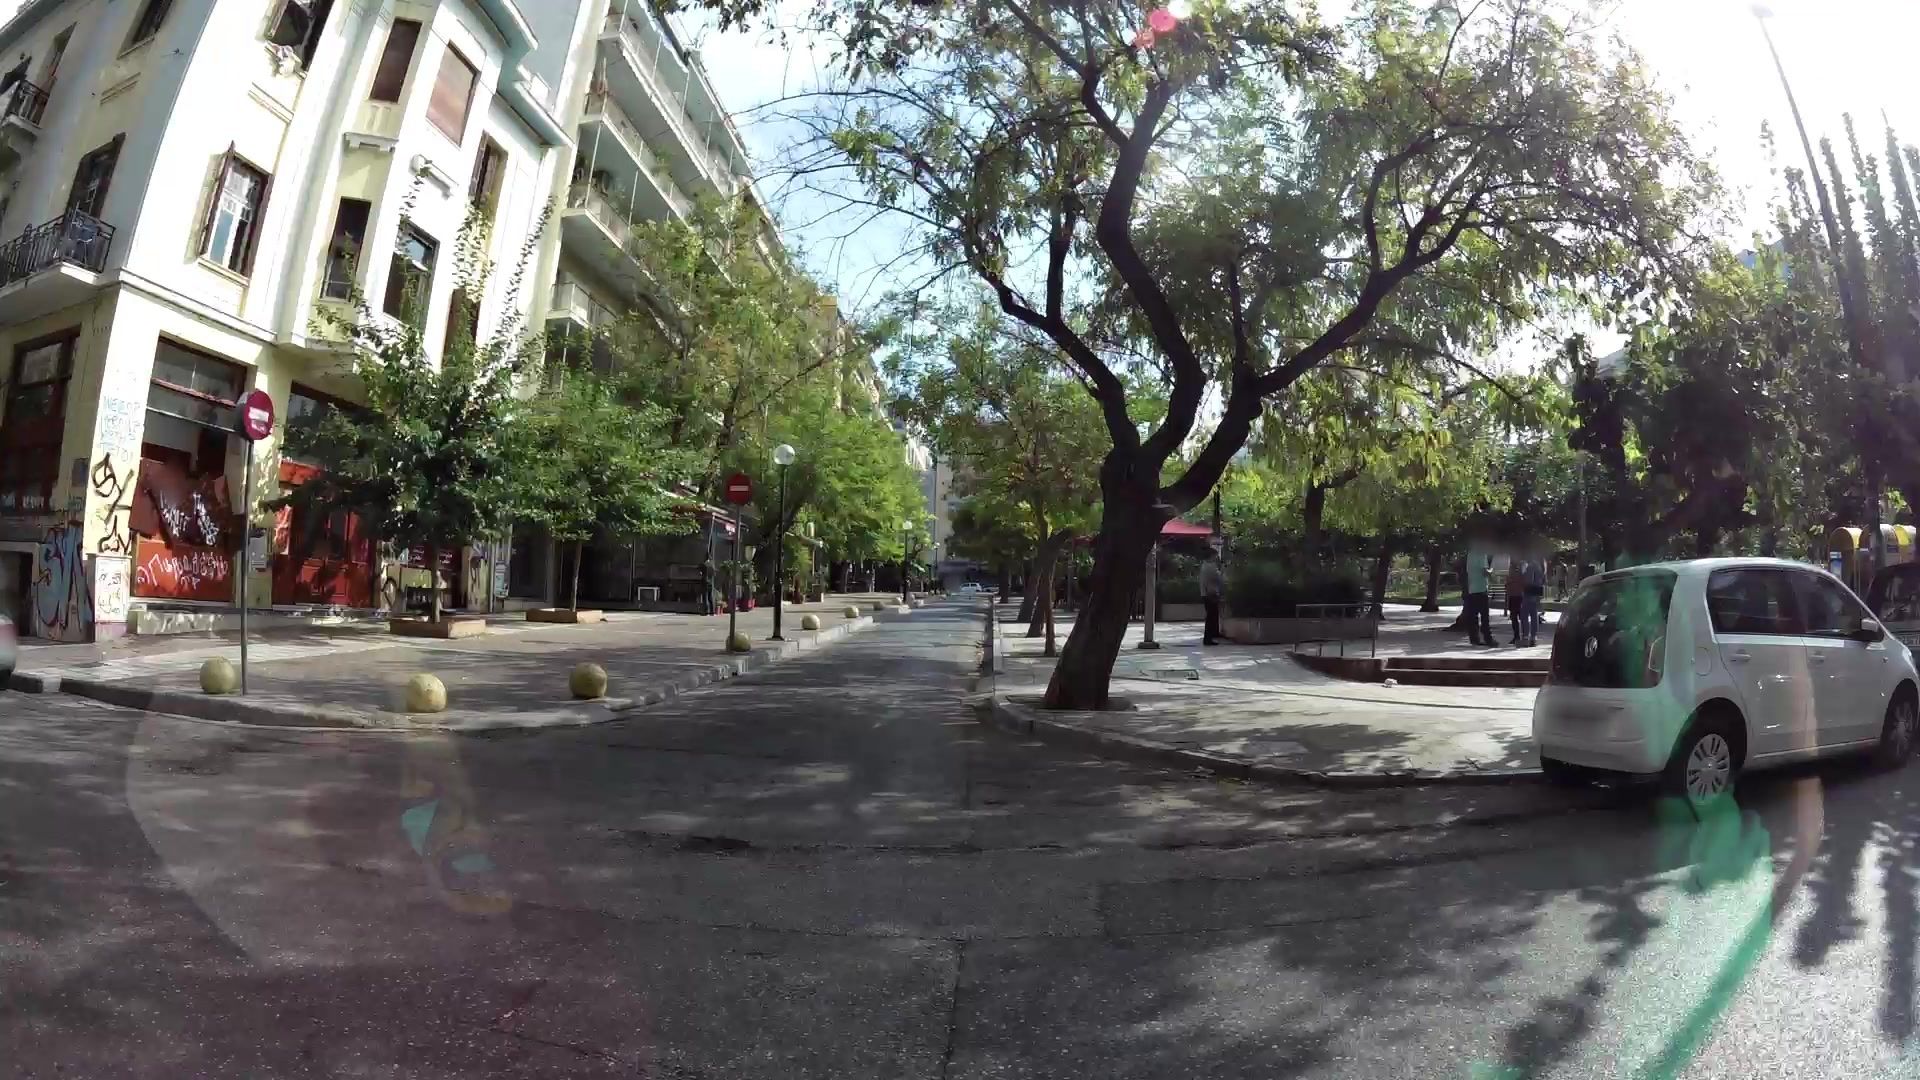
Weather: snowy
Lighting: day
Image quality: good
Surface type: walking surface
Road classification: tertiary
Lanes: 2
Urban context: urban centre
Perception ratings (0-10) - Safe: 8.19, Lively: 9.51, Beautiful: 8.45, Boring: 2.22, Depressing: 1.56, Wealthy: 8.36